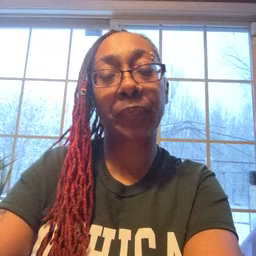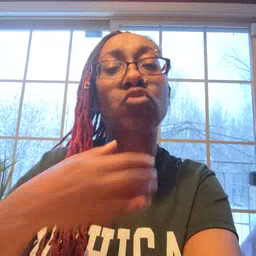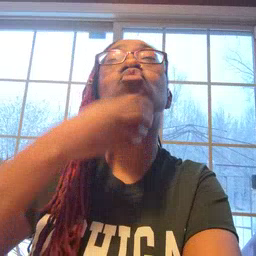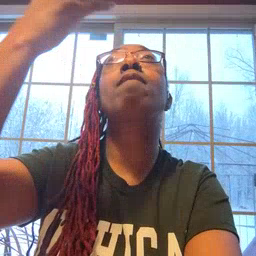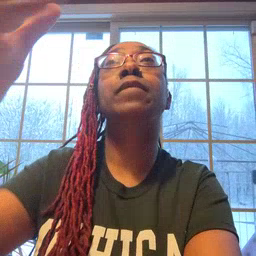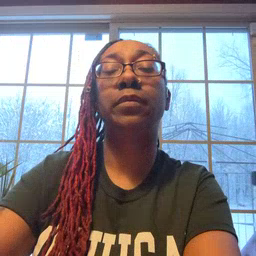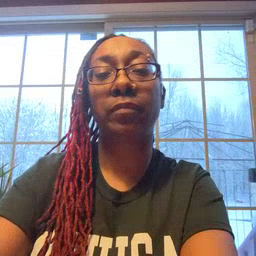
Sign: giraffe